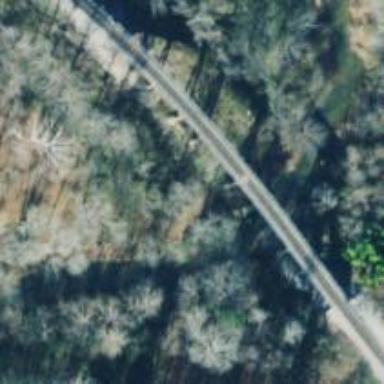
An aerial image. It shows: Bridge over railway line.